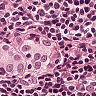
Metastatic tissue present: yes